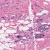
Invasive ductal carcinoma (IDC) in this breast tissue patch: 0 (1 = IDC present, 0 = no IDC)